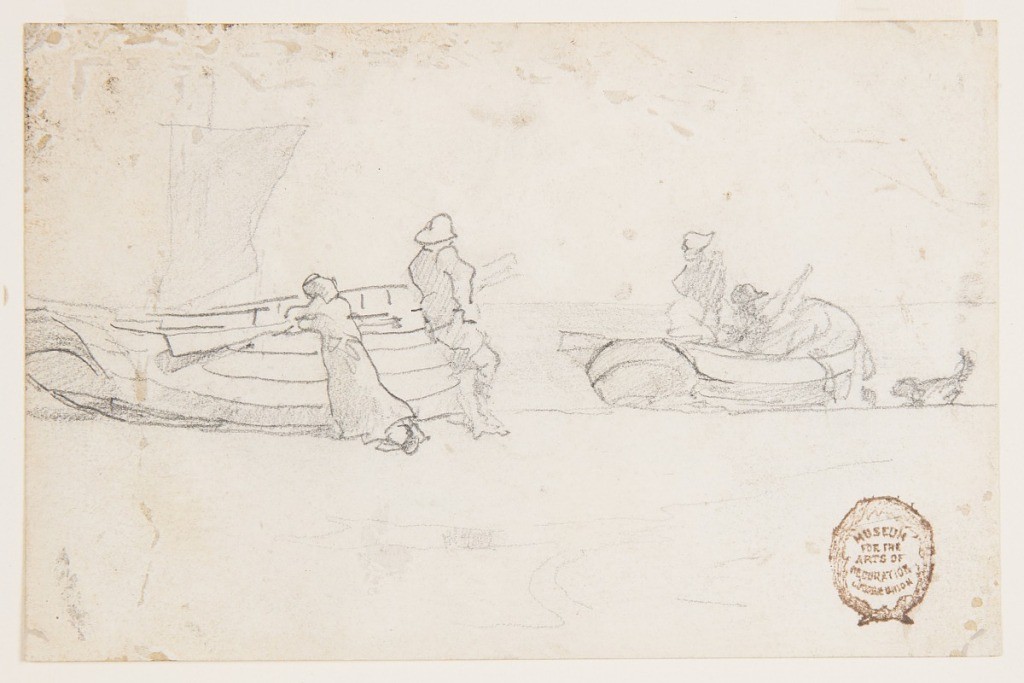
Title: Two Boats on Beach with Figures, Cullercoats, England
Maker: Winslow Homer, American, 1836–1910
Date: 1881–82
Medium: Graphite on off-white wove paper
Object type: Drawing
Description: Recto:  Horizontal view of two boats drawn up on beach; a man and woman lean against the nearest boat and watch two men at work on the farthest boat.

Verso: Sketch of a seagull